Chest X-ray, PA view. Patient: 72 years old, sex F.
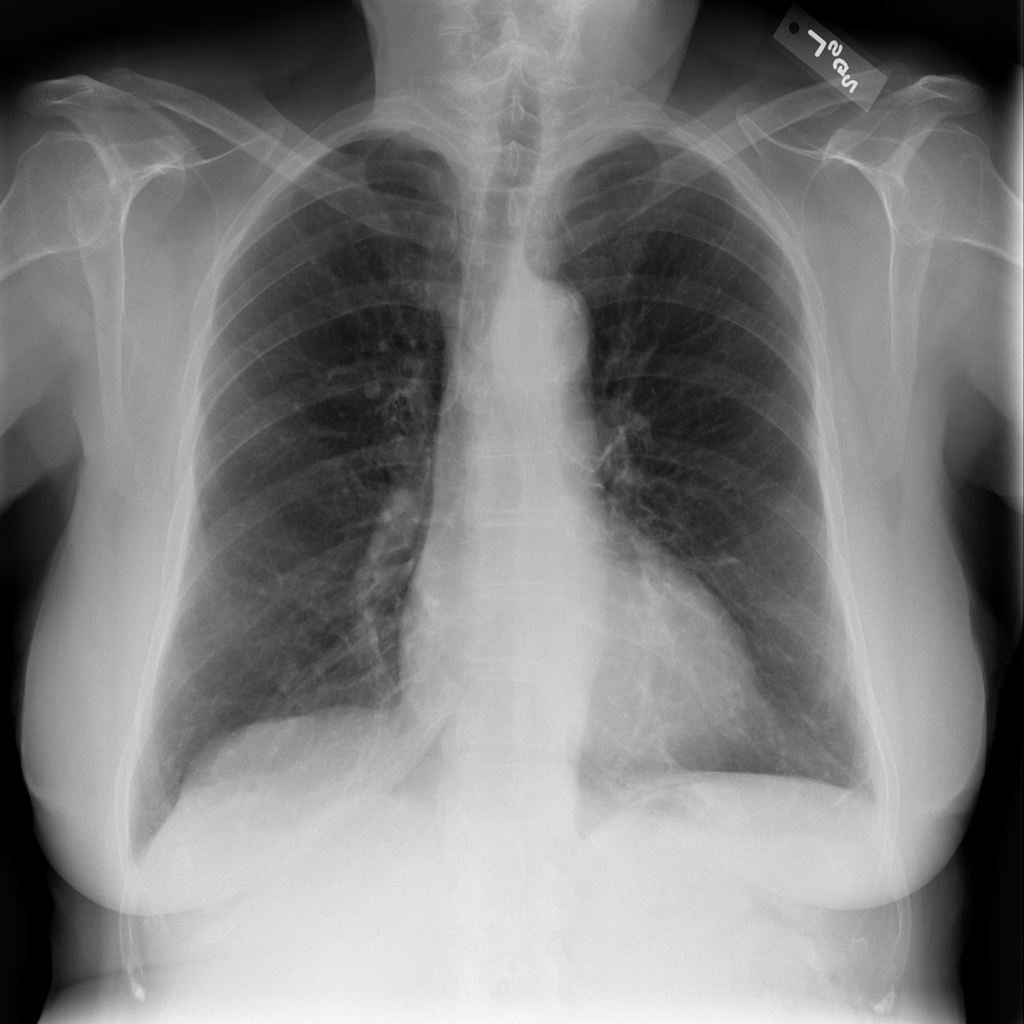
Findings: No Finding